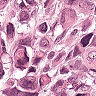
Metastatic tissue present: yes